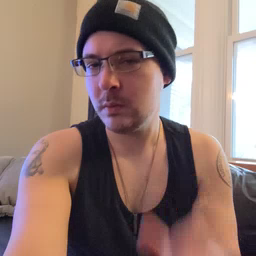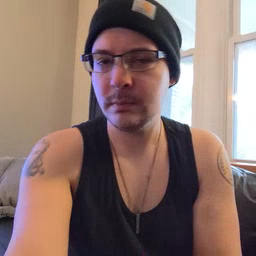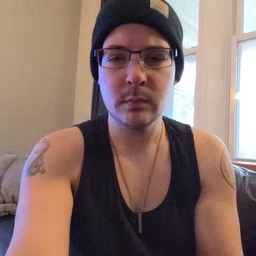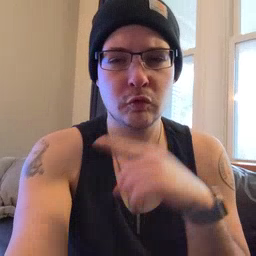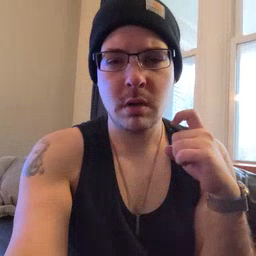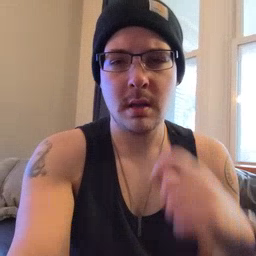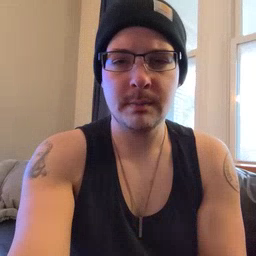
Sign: dry